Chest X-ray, AP view. Patient: 83 years old, sex F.
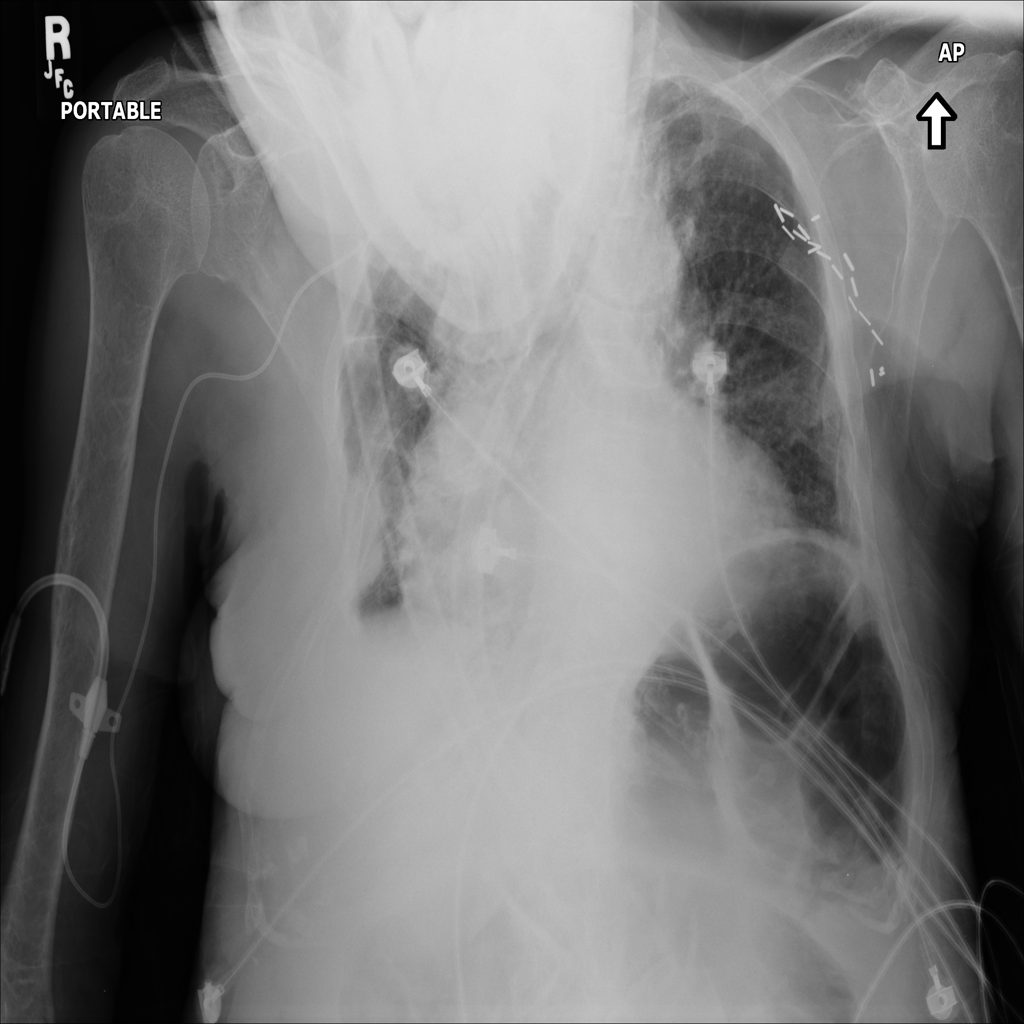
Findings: Cardiomegaly